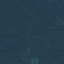
Land use / land cover class: Forest